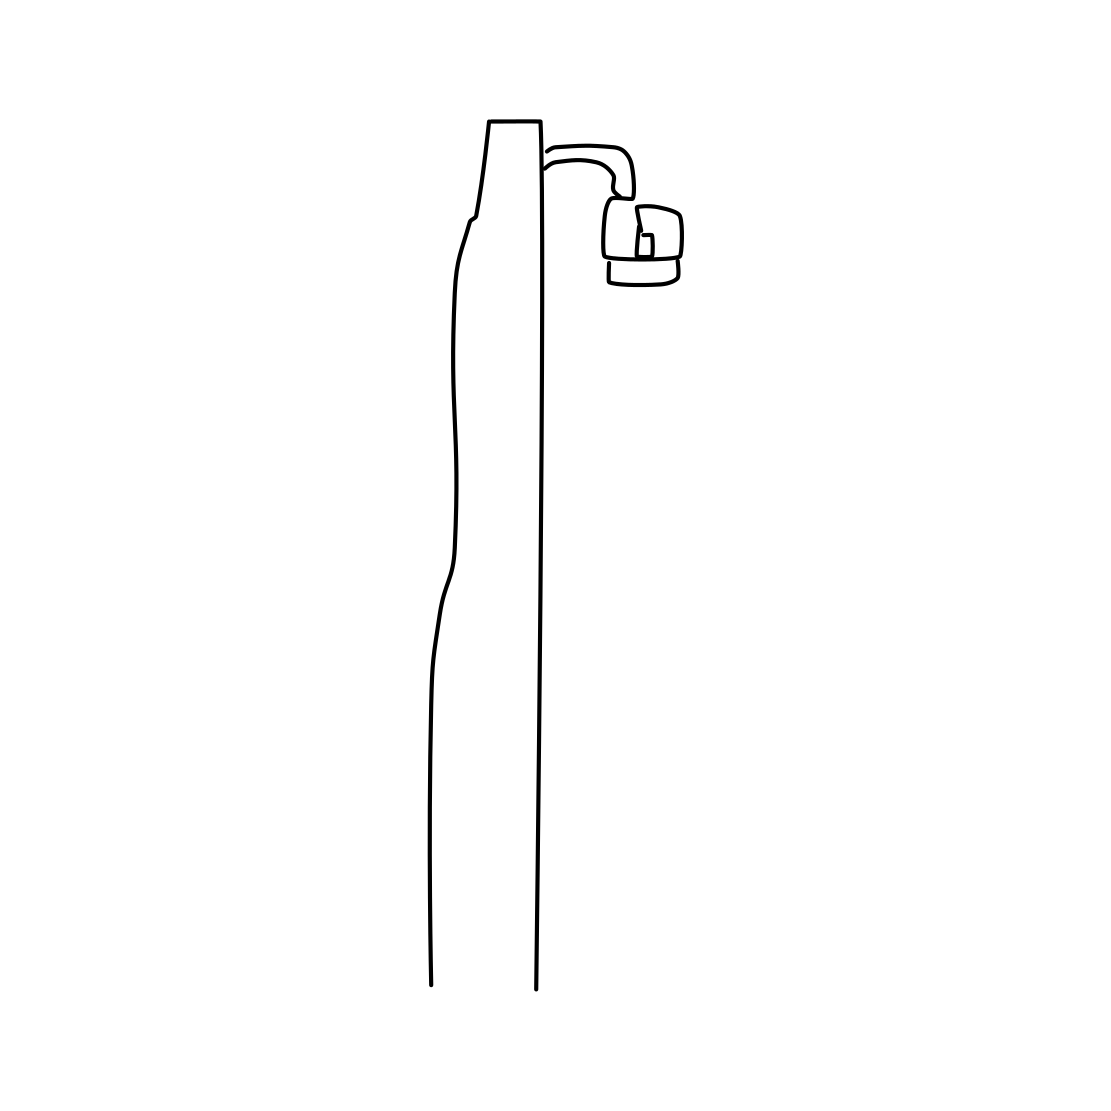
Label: streetlight